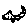
Label: cat